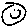
Label: smiley face